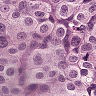
Metastatic tissue present: yes